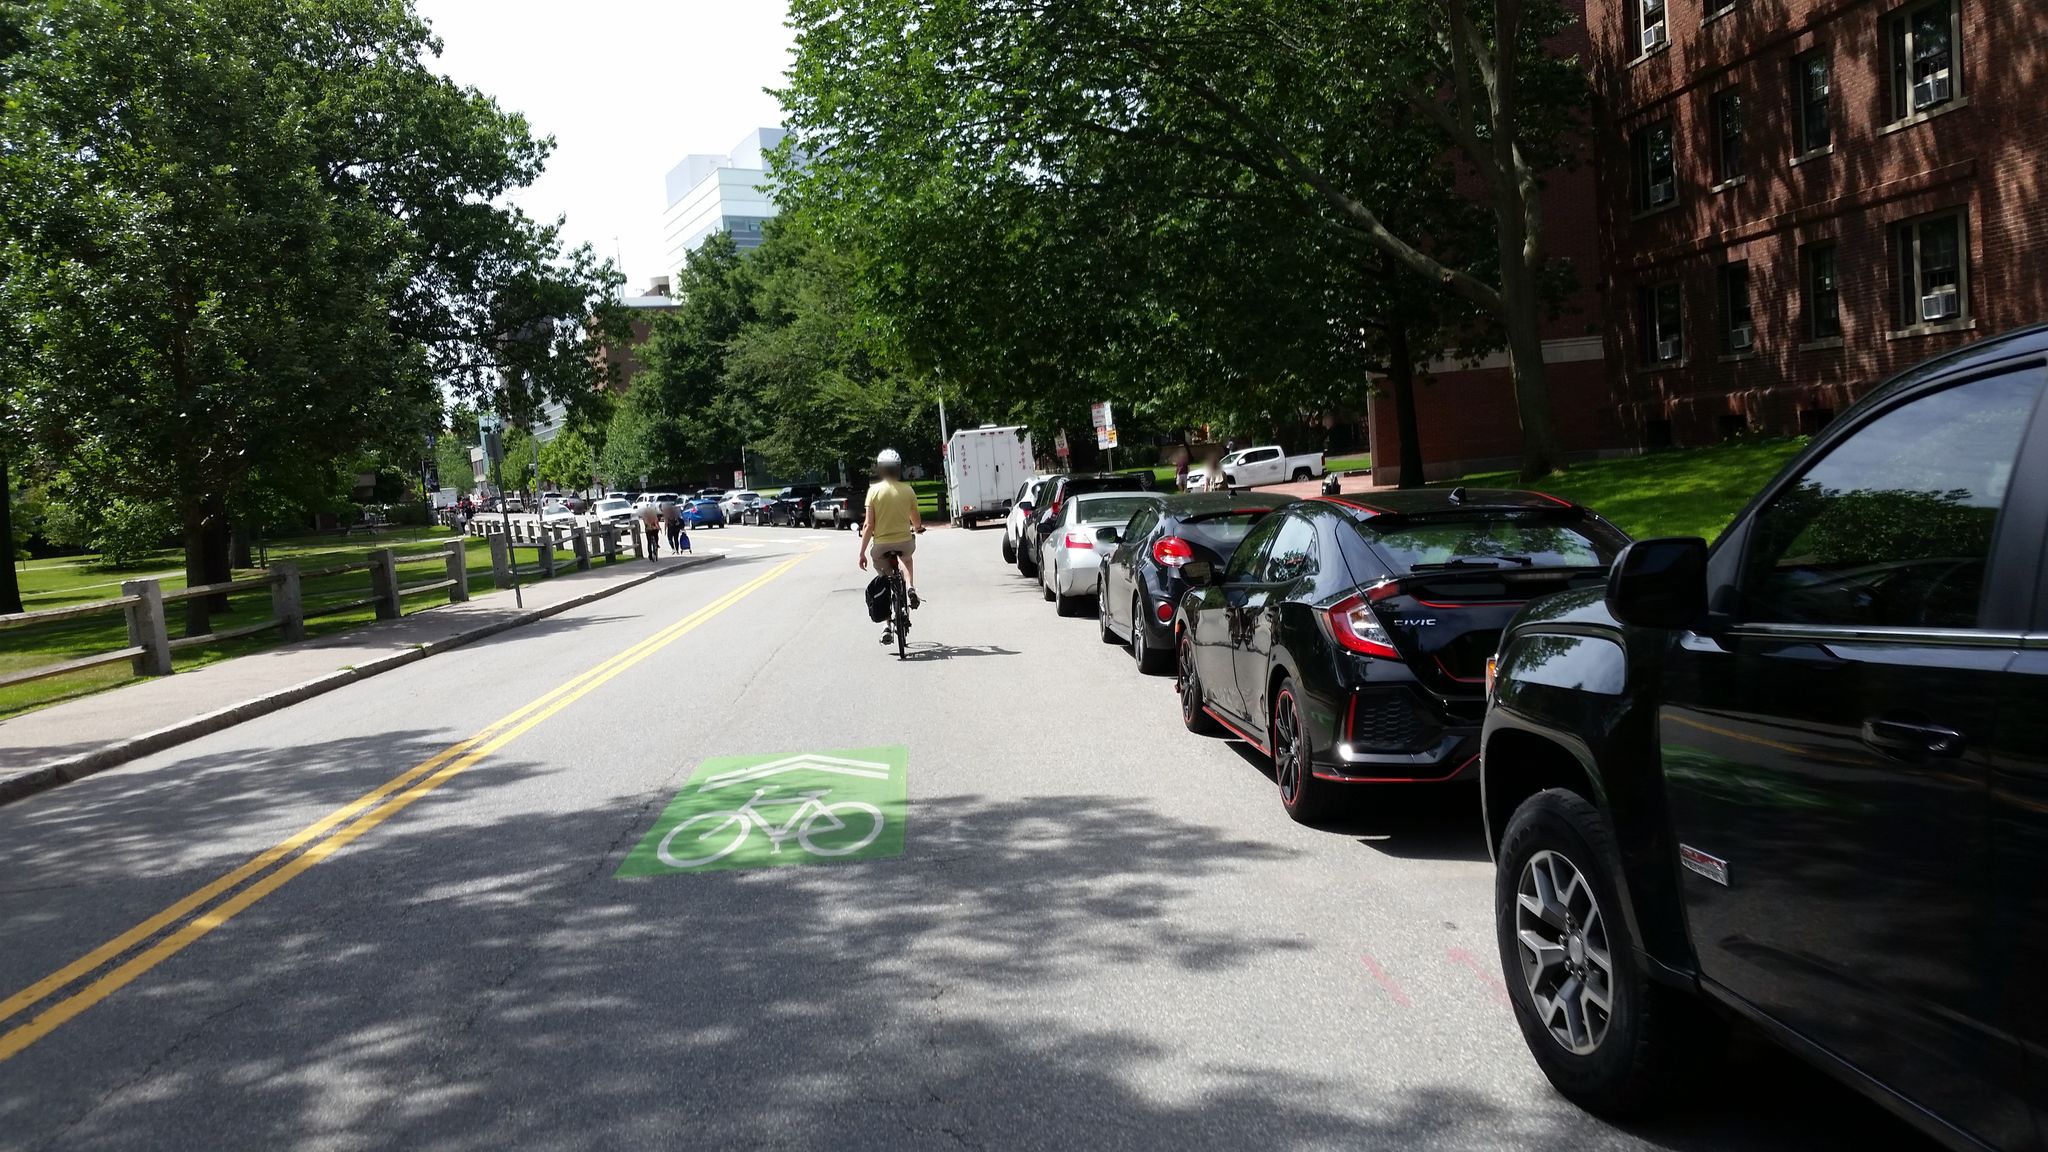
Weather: clear
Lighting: day
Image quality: good
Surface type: driving surface
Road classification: tertiary
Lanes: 2
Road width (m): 15.2
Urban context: urban centre
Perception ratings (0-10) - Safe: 9.51, Lively: 9.65, Beautiful: 9.39, Boring: 3.6, Depressing: 1.61, Wealthy: 6.96